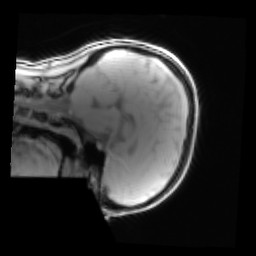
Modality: PDw
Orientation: sagittal
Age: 24
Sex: female
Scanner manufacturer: siemens
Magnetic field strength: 3 T
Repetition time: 0.25 s
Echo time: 0.00103 s